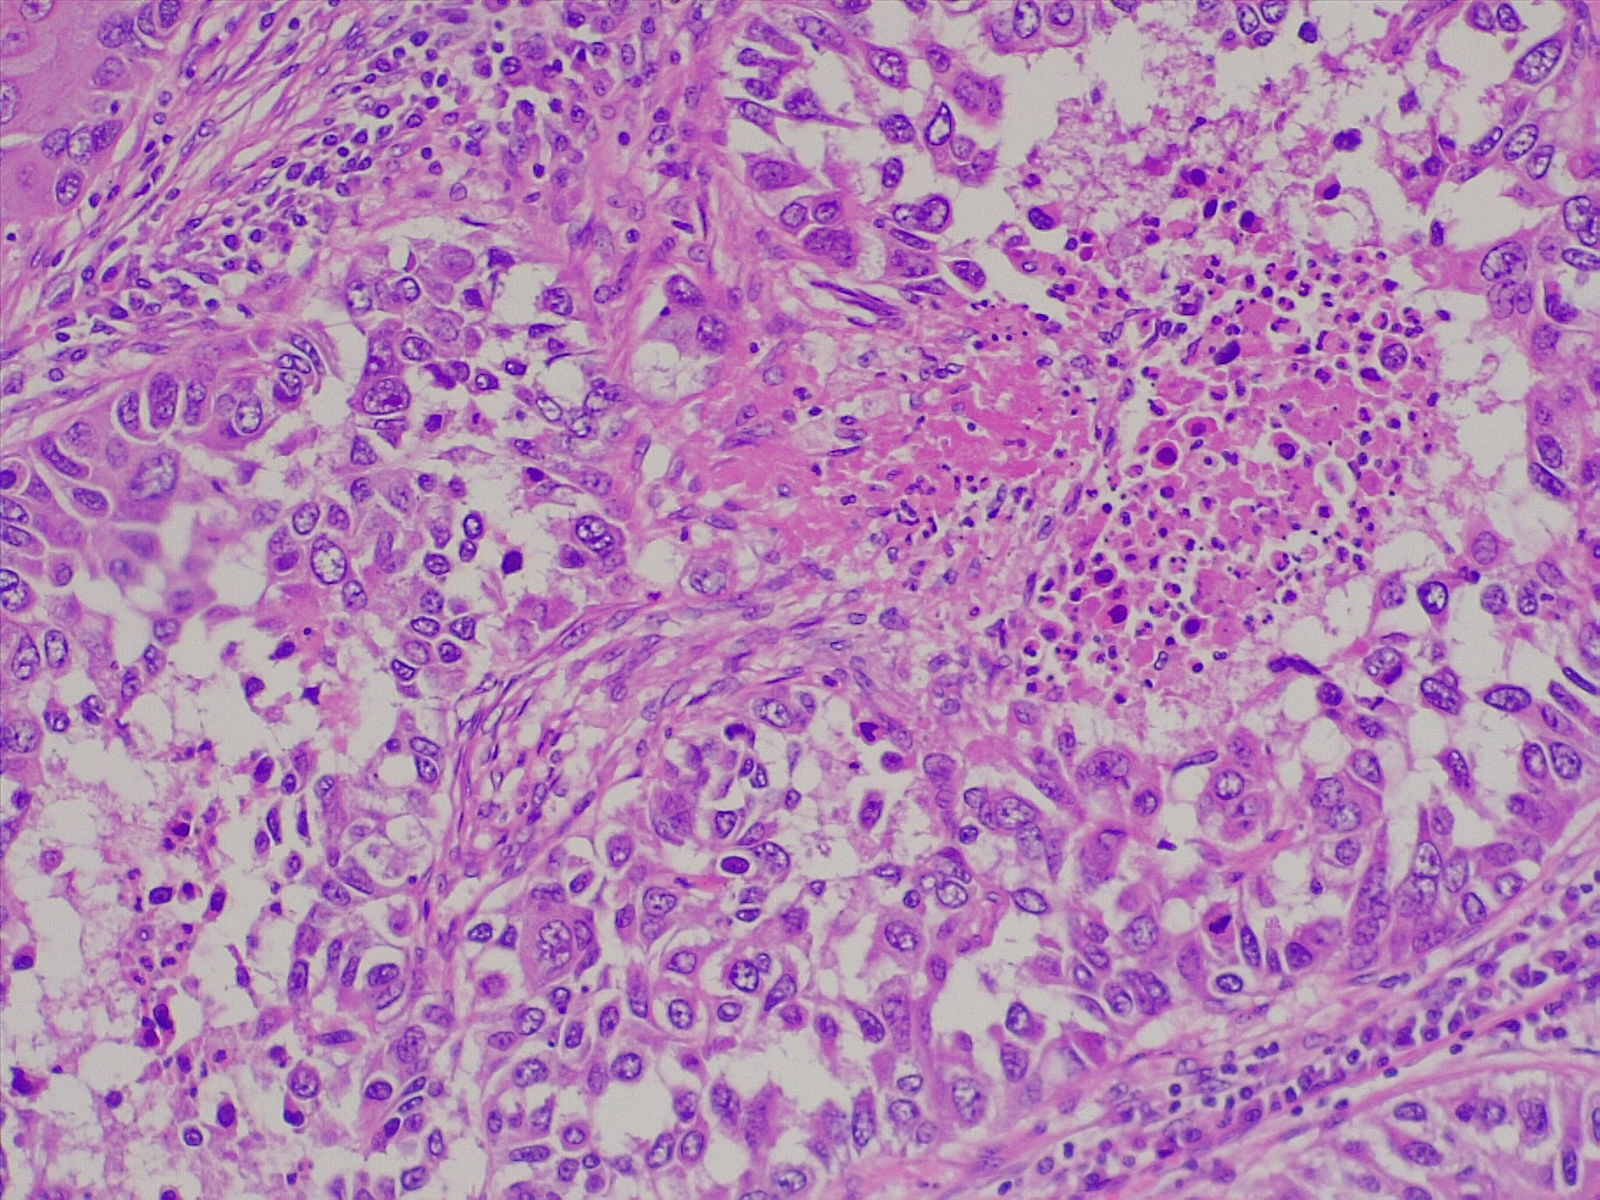
Label: lung squamous cell carcinoma, poorly differentiated